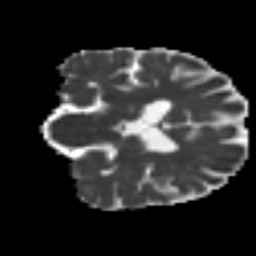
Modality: MD
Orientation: coronal
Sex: male
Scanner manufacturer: ge
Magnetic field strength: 3 T
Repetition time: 7 s
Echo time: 0.08 s